Field crop: tomato
Growth stage: 2
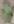
Species: solanum